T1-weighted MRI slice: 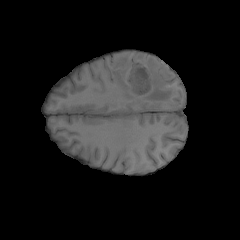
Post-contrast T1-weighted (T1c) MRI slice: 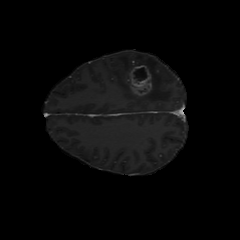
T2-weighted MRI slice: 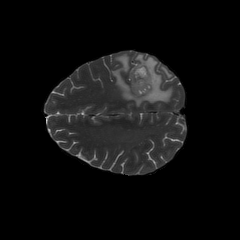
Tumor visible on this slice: yes